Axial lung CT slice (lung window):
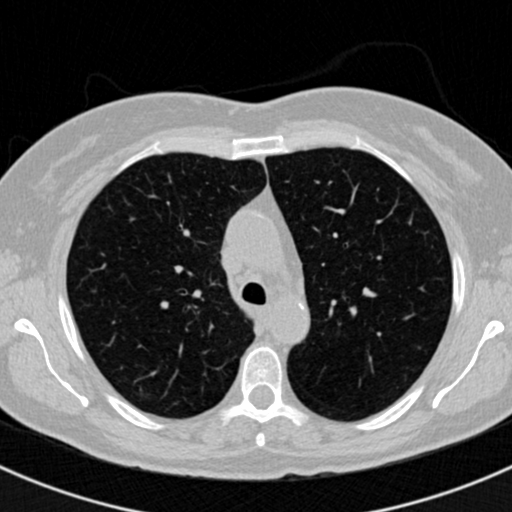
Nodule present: no